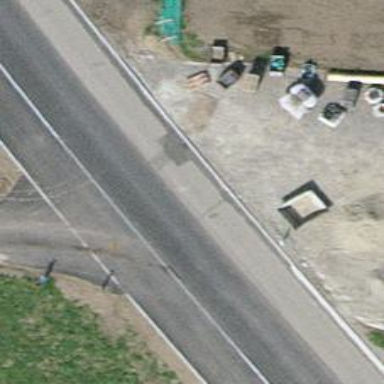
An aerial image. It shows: Tertiary road with asphalt sidewalk on the left side.